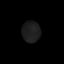
Tissue: prostate
Cell type: T cells
Senescence score: 0.3573
Nuclear area (px): 375
Mean DAPI intensity: 29.376